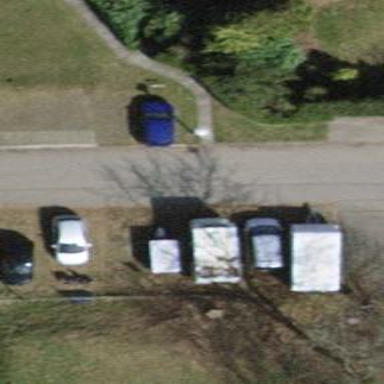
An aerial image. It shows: Parking area.